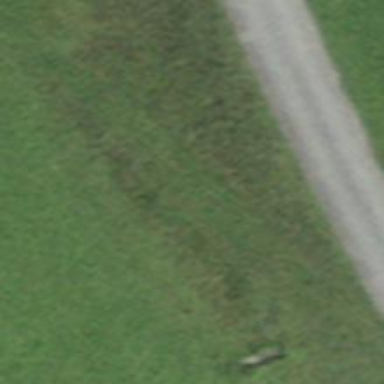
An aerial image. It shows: Track with grade5 tracktype.